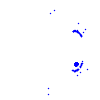
Particle: electron